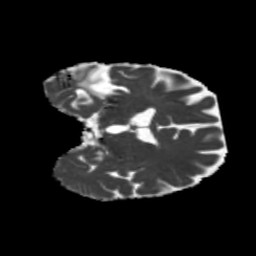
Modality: MD
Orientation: coronal
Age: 47
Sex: male
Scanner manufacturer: siemens
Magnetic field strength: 3 T
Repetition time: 5.25 s
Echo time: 0.08 s